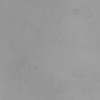
Label: not_dusty